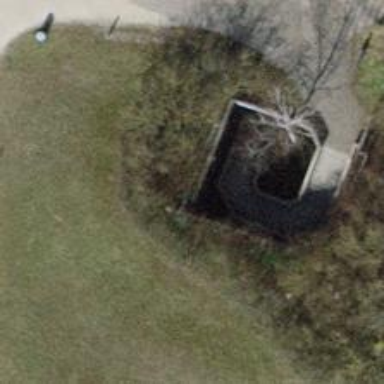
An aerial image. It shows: Set of concrete steps.